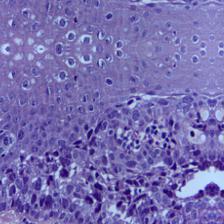
Diagnosis: OSCC